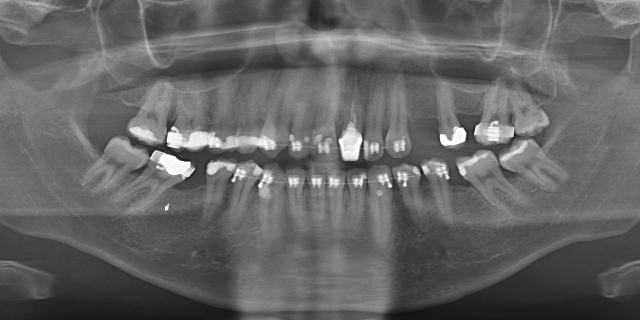
adult